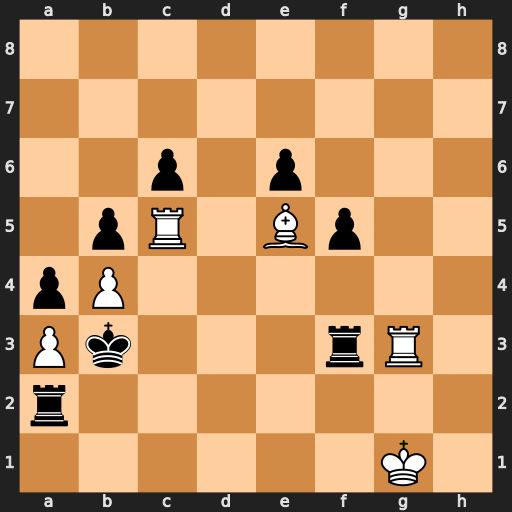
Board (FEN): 8/8/2p1p3/1pR1Bp2/pP6/Pk3rR1/r7/6K1
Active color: w
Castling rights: -
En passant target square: -
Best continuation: Rxf3#